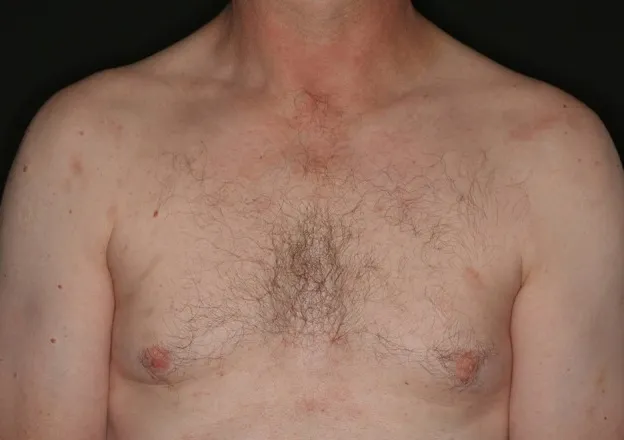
Clinical picture eight months after initial rituximab treatment.
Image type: medical_photograph (other_medical_photograph)